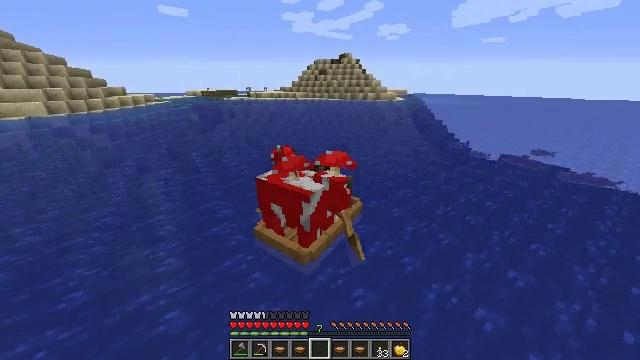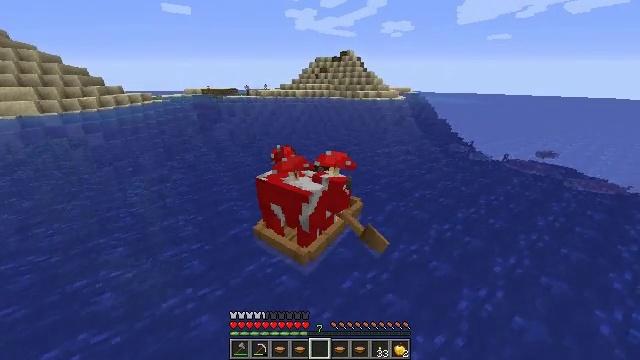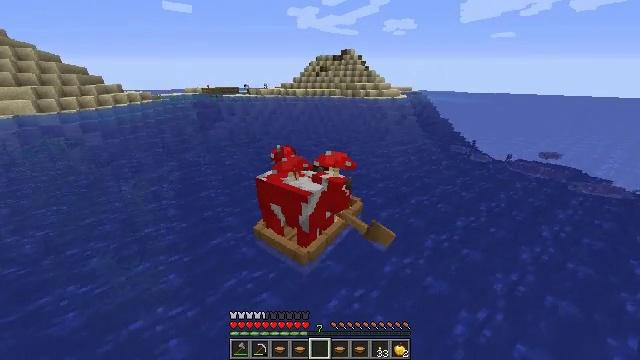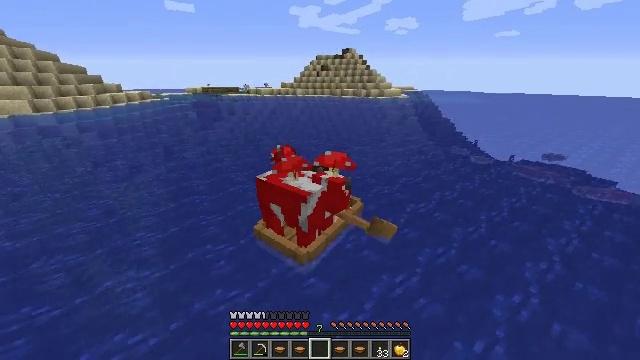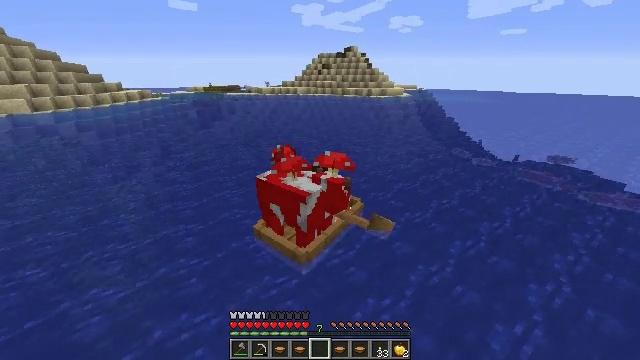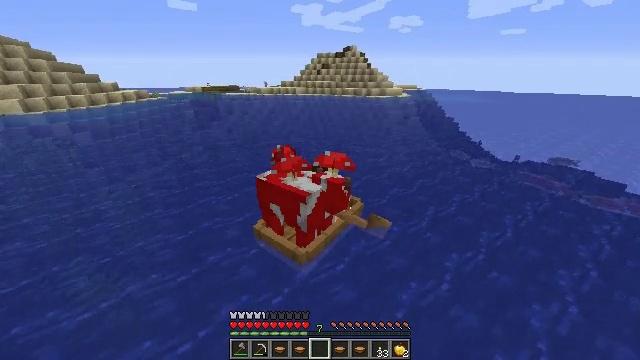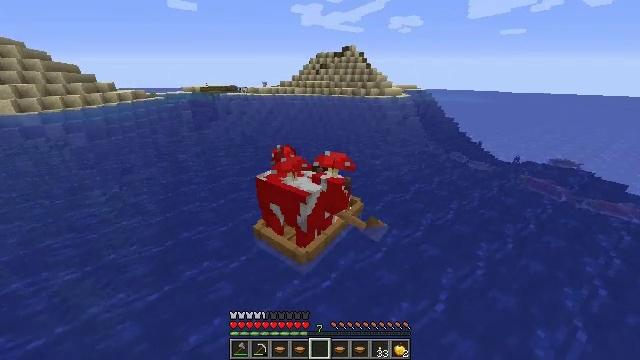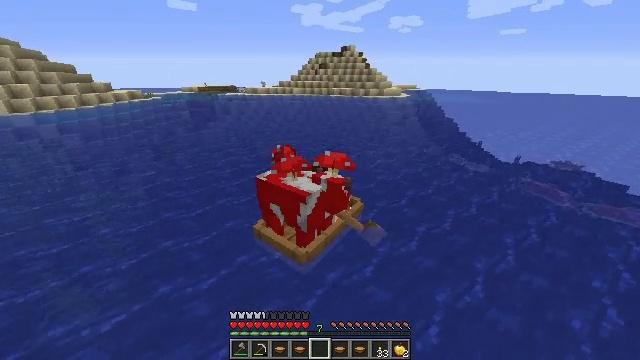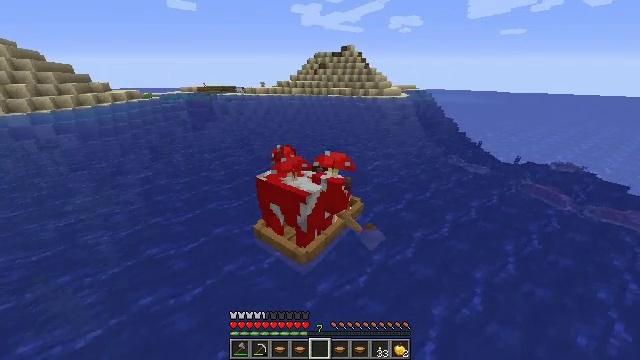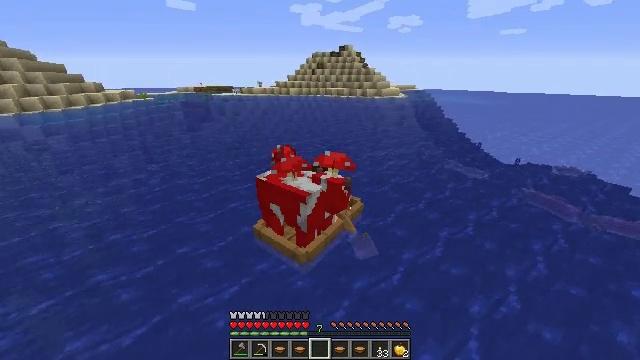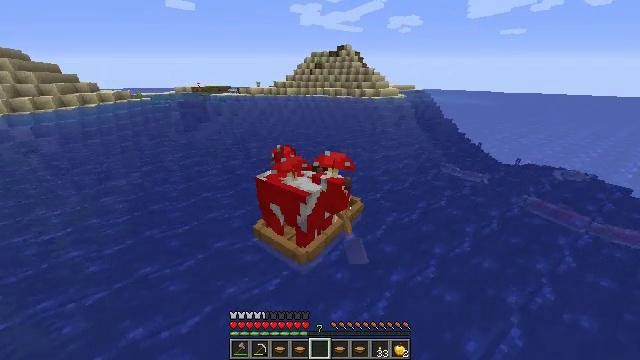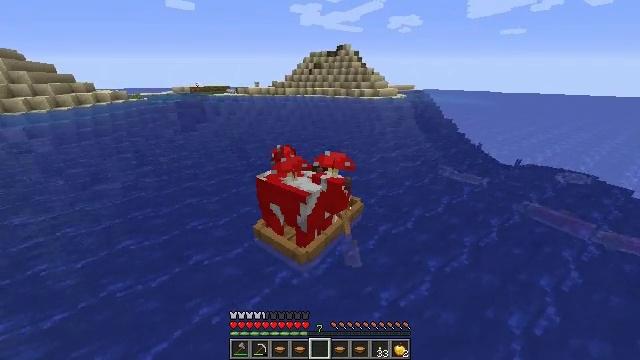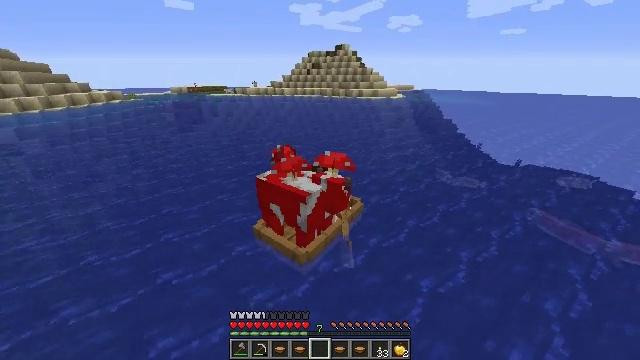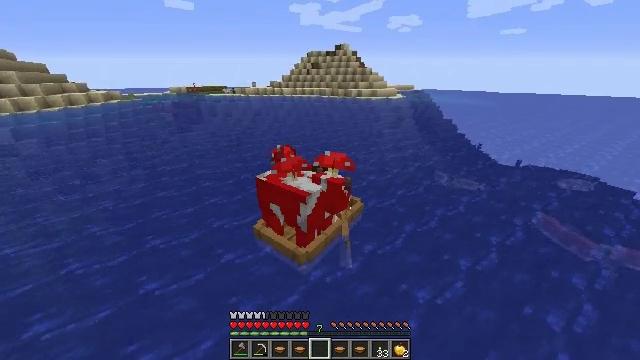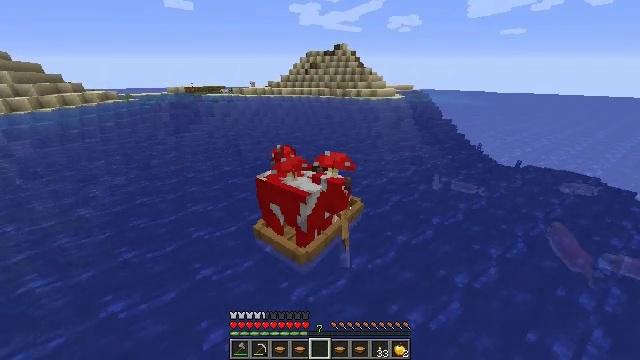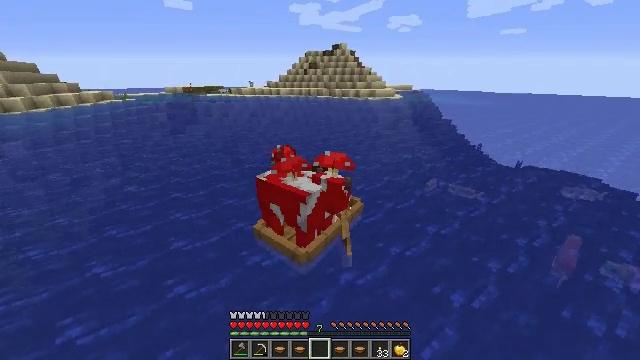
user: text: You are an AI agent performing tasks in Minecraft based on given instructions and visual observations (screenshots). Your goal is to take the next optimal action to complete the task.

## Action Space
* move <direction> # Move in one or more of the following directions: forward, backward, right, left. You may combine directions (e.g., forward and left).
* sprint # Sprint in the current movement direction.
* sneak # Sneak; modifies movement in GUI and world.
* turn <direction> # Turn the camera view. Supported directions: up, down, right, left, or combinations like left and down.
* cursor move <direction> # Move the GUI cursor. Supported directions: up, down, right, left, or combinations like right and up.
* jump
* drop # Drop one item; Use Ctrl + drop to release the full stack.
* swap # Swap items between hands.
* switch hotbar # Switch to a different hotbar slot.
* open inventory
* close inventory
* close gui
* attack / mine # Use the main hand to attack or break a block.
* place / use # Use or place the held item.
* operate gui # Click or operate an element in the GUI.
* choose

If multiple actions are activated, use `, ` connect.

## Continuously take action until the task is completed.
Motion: motion action
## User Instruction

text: Remove a mushroom stew from the inventory.
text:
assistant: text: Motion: move forward
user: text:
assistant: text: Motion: move forward
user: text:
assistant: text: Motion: move forward
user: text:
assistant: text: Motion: move forward
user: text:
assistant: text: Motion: move forward
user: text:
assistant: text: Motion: move forward
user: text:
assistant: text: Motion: move forward
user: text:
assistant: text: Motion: move forward
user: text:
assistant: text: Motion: move forward
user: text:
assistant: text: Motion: move forward
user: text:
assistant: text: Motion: move forward
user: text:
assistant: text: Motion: move forward
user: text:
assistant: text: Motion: move forward
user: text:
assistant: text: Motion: move forward
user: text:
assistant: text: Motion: move forward
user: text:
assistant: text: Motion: move forward
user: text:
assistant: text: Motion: move forward
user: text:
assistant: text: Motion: move forward, sprint
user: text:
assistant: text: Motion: move forward, sprint
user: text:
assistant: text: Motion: move forward, sprint
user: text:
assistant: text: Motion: move forward, sprint
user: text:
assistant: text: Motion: move forward, sprint
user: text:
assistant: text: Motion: move forward, sprint
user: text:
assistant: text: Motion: move forward, sprint
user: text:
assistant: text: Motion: move forward, sprint
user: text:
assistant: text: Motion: move forward, sprint
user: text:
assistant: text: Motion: move forward, sprint
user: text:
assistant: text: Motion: move forward, sprint
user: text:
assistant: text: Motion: move forward, sprint
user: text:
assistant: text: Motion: move forward, sprint